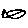
Label: fish